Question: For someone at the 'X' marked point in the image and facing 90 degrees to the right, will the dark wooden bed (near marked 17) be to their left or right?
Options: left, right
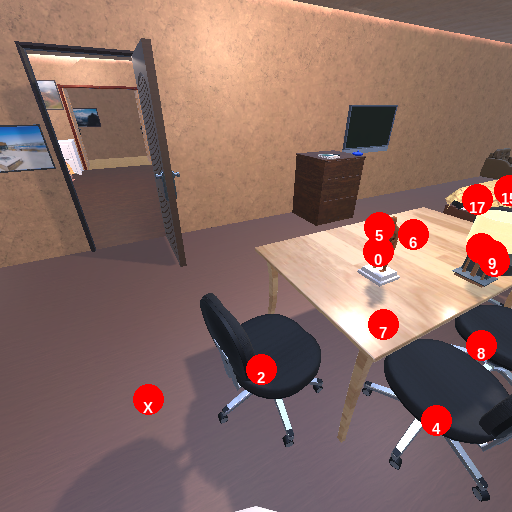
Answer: left